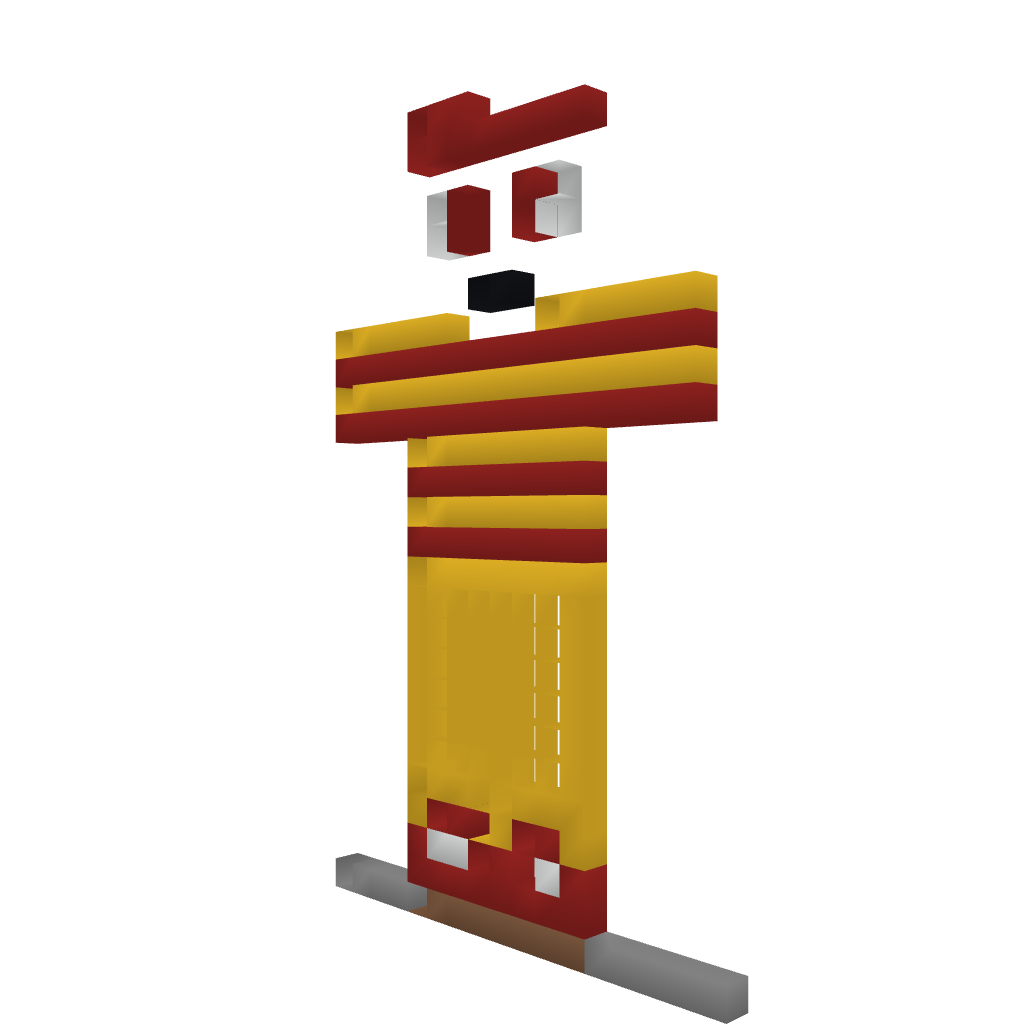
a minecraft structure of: Statue#1